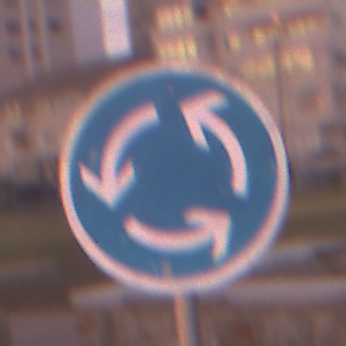
Verkehrszeichen: Kreisverkehr
Umgebung: Outdoor, Urban
Tageszeit: SunriseSunset
Wetter: PartlyCloudy
Licht: Natural
Jahreszeit: NotSpecified
Kontrast: MediumContrast